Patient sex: M
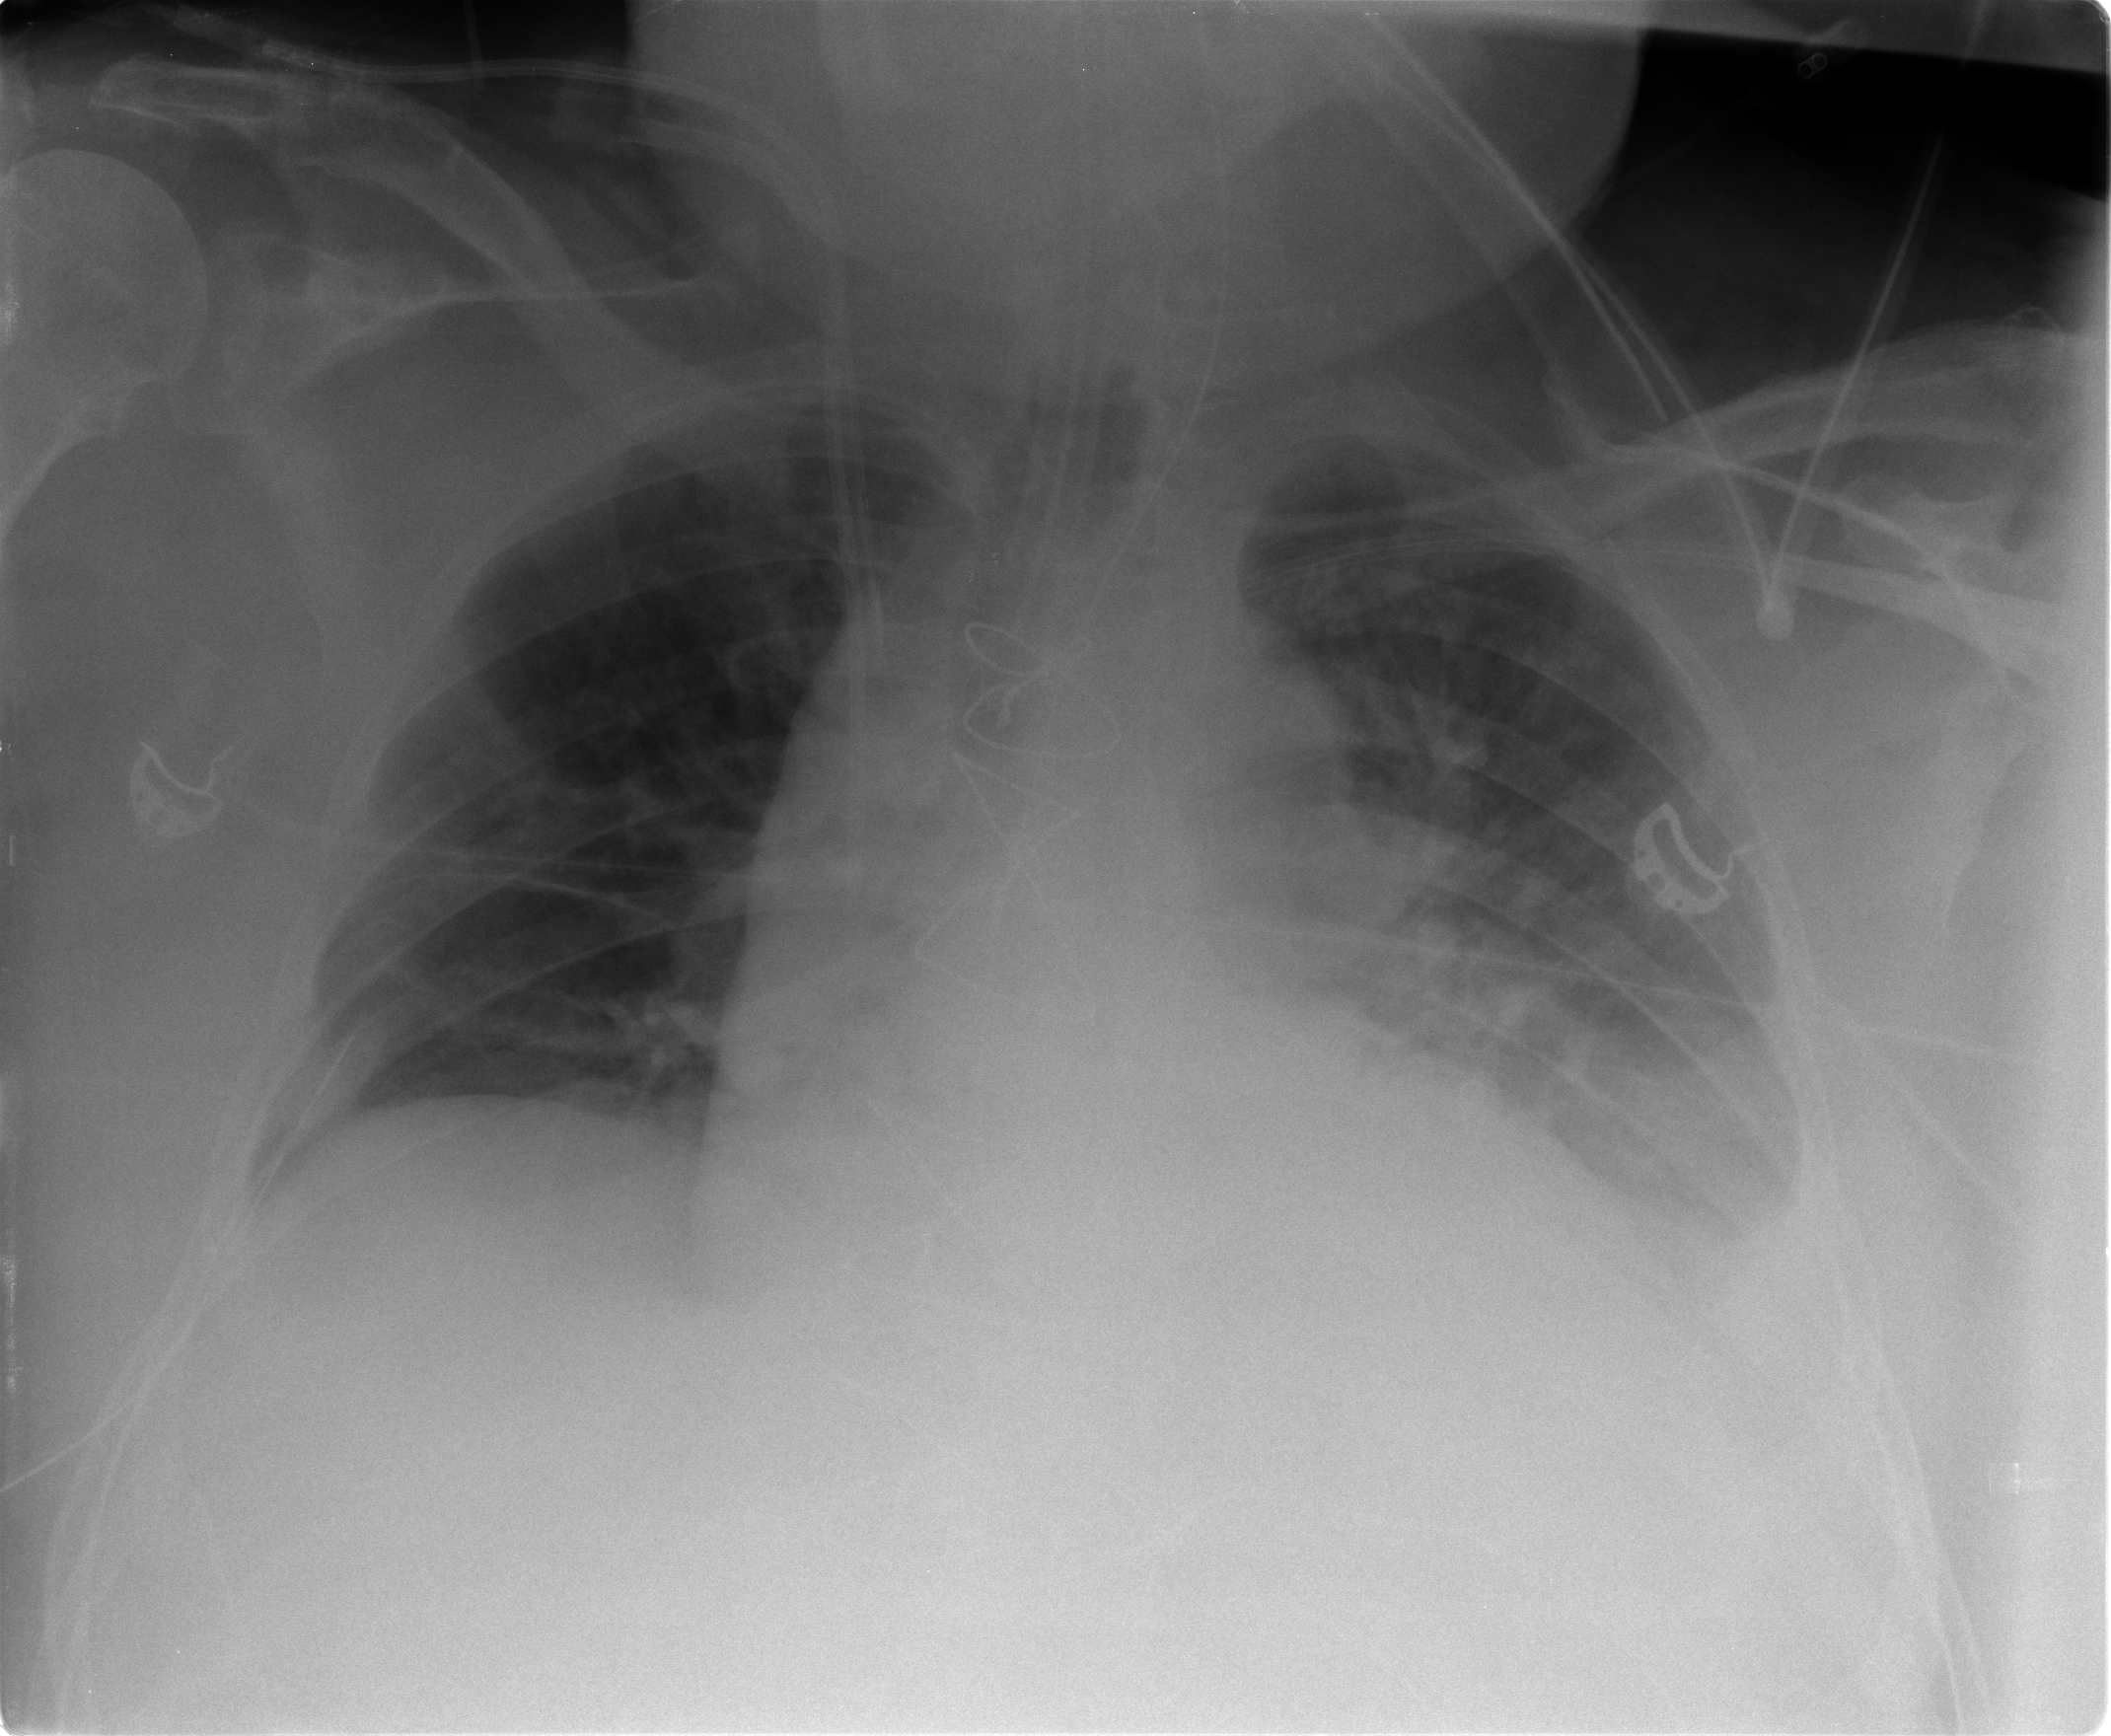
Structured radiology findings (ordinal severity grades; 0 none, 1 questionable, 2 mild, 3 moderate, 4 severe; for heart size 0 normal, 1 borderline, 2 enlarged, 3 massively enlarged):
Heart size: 2
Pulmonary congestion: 2
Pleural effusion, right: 0
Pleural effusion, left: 2
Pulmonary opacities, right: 0
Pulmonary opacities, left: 1
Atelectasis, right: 2
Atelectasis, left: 2